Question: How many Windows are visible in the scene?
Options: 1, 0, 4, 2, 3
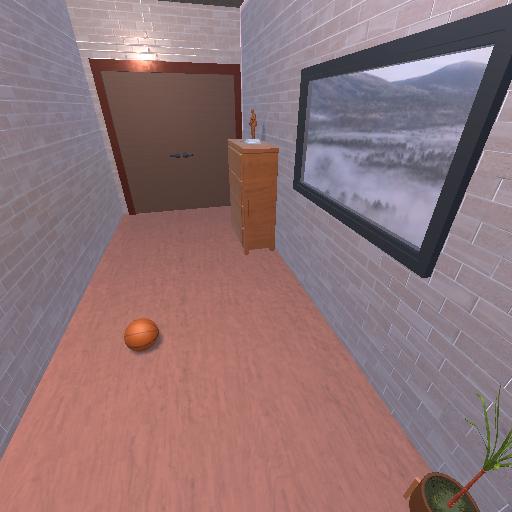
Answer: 1